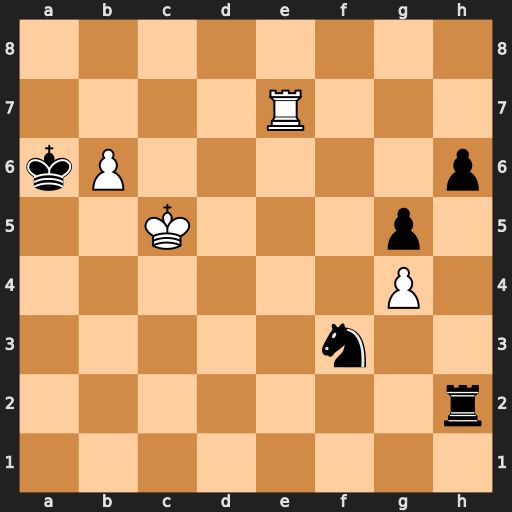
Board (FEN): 8/4R3/kP5p/2K3p1/6P1/5n2/7r/8
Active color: w
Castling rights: -
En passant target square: -
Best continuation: Ra7#